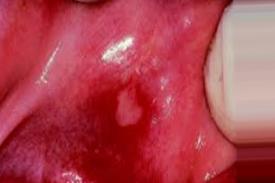
Condition: Mouth Ulcer